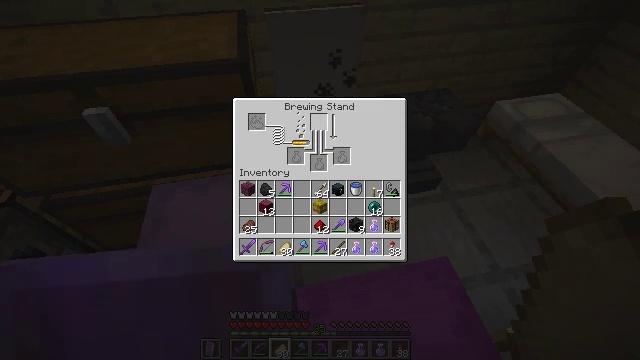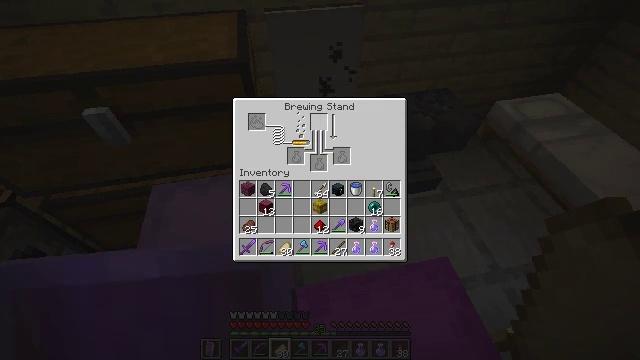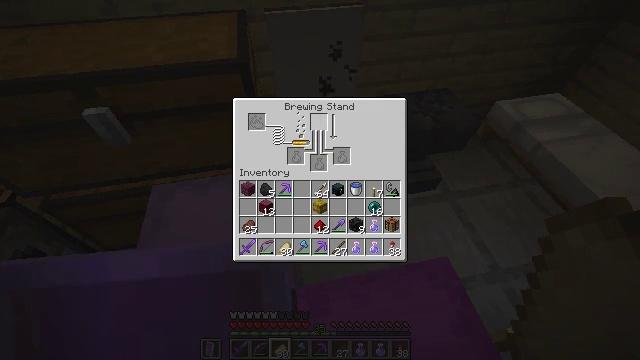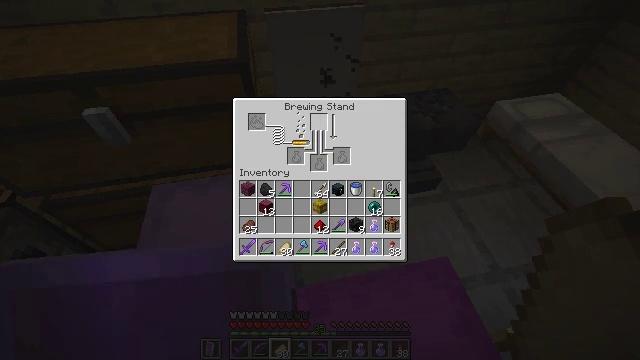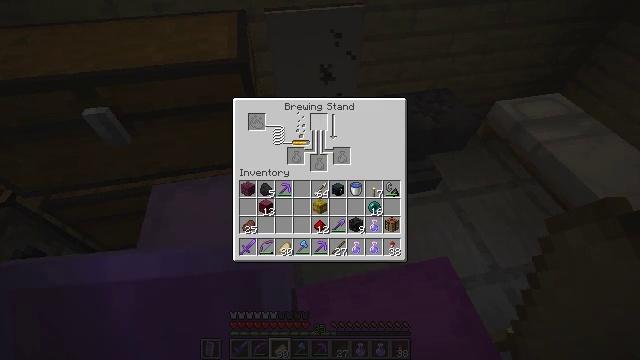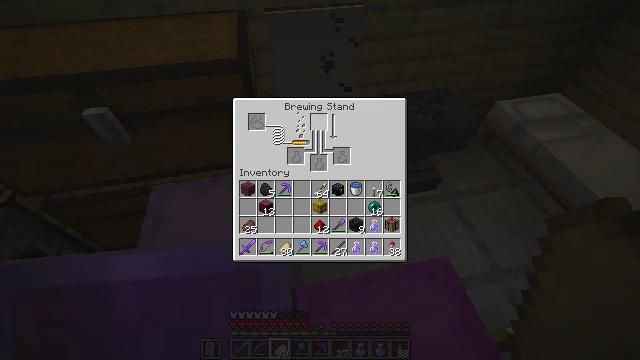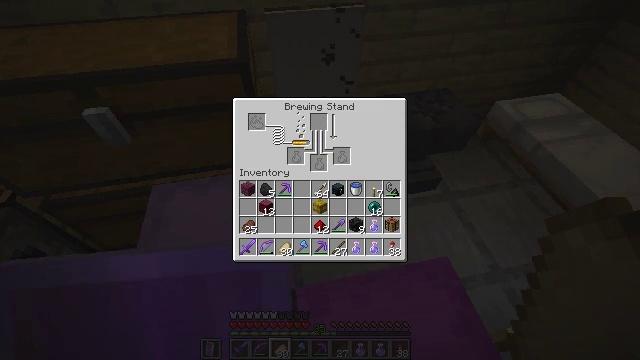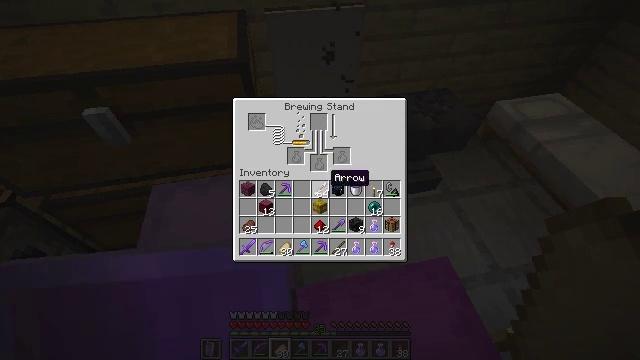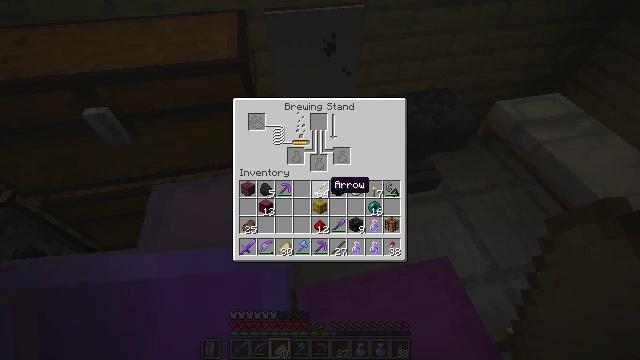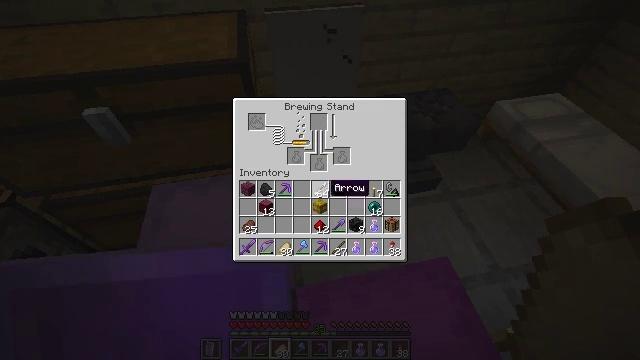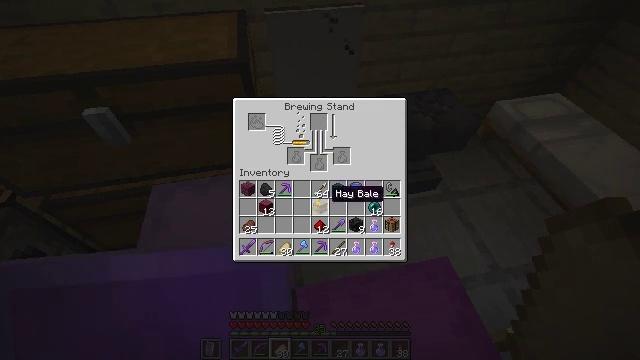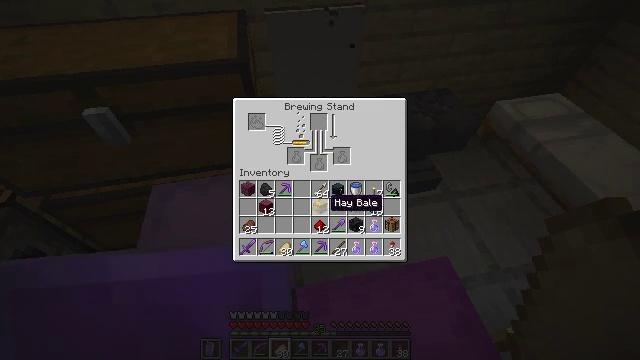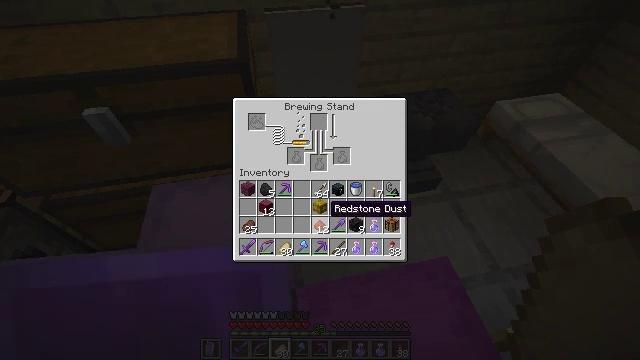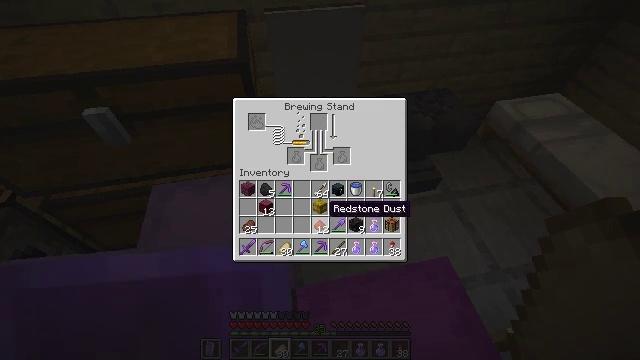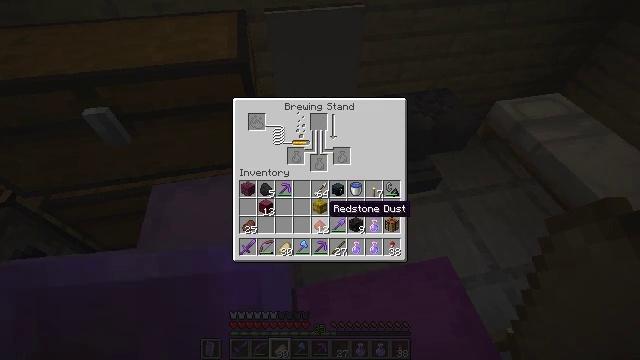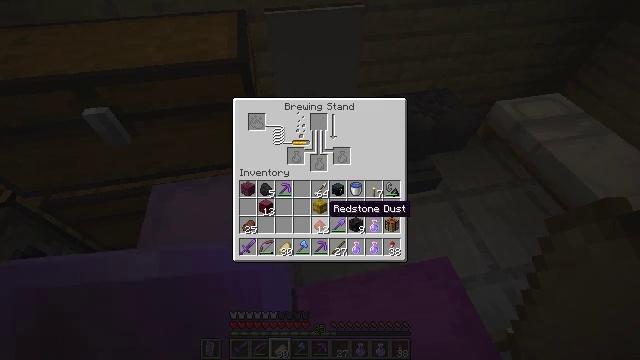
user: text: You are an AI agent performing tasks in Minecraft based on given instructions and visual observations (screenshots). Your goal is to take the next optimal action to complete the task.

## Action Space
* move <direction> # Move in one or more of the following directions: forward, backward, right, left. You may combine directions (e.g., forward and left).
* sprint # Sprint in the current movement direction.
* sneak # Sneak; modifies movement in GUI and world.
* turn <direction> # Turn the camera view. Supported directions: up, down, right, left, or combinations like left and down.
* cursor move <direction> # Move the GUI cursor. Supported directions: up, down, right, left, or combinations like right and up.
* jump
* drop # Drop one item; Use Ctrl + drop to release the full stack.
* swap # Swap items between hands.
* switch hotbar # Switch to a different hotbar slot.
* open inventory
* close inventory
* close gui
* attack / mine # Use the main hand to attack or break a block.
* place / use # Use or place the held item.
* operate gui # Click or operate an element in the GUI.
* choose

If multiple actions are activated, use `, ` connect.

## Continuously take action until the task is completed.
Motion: motion action
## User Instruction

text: Mine the magenta shulker box.
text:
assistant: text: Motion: no_op
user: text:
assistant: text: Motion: no_op
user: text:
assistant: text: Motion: no_op
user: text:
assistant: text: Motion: no_op
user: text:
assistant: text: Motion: no_op
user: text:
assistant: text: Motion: turn down
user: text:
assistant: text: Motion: turn down
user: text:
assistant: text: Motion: turn down
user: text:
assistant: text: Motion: no_op
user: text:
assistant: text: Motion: no_op
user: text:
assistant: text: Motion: turn down
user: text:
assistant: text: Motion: no_op
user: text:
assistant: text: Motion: no_op
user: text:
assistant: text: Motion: no_op
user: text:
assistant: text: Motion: no_op
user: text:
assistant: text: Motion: sneak
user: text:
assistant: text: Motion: sneak
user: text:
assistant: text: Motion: sneak
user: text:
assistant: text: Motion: sneak, attack / mine
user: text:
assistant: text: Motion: sneak, attack / mine
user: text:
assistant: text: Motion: sneak, attack / mine
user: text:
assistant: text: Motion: sneak
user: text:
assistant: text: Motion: sneak
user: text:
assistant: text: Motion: no_op
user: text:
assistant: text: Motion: no_op
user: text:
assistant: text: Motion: no_op
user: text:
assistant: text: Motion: no_op
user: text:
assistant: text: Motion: no_op
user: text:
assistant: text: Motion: no_op
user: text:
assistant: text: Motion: turn right and down